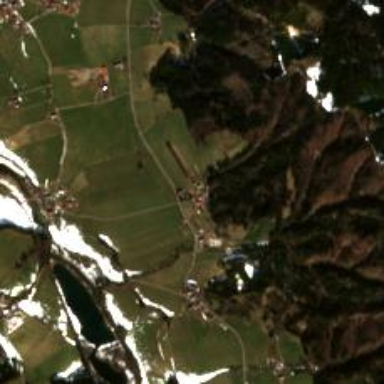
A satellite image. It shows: Small hamlet.